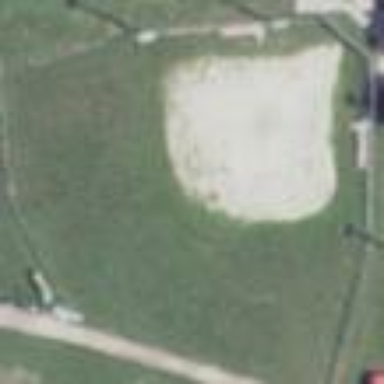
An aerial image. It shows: Baseball pitch for leisure land activities.